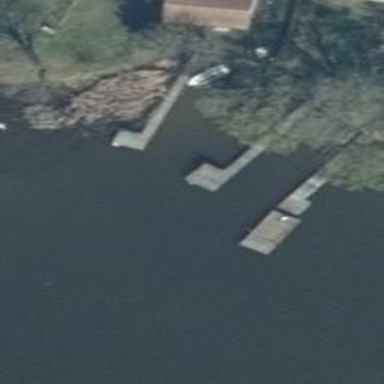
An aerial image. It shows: Man-made pier.